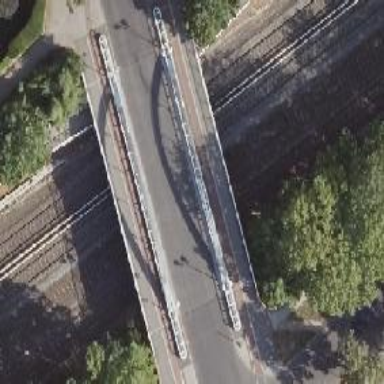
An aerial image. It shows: Tertiary road with asphalt surface passing over bridge. There are sidewalks on both sides and designated cycle track.